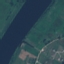
Land use / land cover class: River